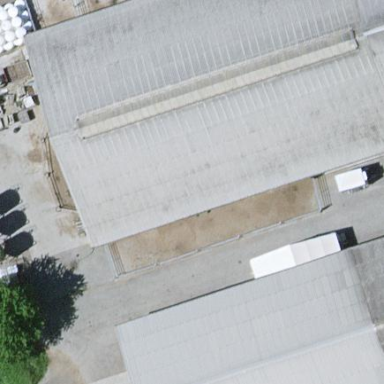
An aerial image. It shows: Commercial building.